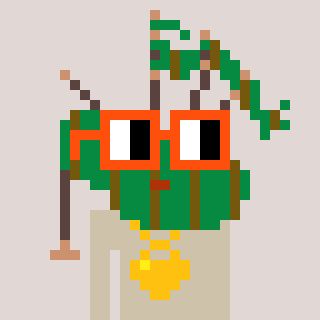
a pixel art character with square orange glasses, a bagpipe-shaped head and a bege-colored body on a warm background